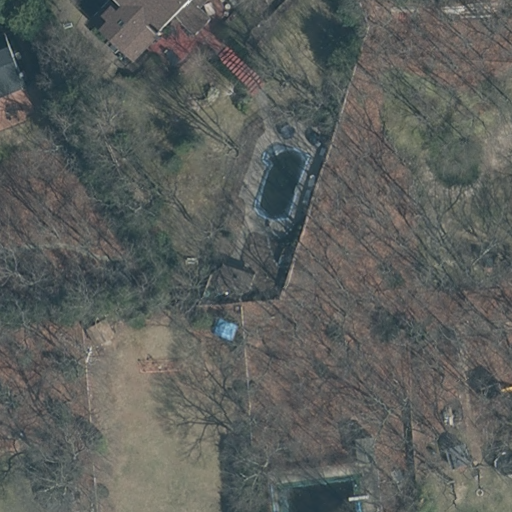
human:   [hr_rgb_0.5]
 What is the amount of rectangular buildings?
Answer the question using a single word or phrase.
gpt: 1

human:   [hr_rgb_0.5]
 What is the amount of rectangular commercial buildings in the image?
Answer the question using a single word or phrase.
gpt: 0

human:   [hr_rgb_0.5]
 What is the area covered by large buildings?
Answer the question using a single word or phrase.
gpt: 0m2

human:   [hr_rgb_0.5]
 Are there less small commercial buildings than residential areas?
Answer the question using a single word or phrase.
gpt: yes

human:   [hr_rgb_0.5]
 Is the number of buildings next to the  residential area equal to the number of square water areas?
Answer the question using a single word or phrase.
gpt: no

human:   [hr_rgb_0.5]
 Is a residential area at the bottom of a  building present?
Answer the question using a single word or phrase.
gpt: no

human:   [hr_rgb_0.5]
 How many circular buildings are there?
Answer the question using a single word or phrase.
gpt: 0

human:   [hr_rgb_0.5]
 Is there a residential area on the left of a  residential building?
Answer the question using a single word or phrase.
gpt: no

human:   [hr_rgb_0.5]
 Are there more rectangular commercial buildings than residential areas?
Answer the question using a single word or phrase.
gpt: no

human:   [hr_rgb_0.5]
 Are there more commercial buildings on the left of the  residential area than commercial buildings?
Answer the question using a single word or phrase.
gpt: no

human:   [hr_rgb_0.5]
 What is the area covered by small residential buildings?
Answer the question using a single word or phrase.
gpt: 0m2

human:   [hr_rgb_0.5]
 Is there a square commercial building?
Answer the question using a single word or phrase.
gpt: no

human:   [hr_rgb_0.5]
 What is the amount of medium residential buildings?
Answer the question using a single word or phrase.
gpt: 2

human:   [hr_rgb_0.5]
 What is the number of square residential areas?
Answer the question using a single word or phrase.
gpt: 0

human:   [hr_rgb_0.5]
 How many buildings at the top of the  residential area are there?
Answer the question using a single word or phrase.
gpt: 0

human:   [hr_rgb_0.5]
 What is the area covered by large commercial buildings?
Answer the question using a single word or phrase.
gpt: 0m2

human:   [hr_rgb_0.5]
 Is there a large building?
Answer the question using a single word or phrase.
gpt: no

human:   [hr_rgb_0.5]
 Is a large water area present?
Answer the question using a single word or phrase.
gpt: no

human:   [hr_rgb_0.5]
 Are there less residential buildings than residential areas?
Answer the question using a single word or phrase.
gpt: no

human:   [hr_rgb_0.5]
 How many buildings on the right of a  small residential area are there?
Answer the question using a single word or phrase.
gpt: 0

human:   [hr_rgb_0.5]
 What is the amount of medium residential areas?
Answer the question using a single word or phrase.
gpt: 0

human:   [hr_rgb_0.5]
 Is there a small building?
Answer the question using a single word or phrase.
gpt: yes

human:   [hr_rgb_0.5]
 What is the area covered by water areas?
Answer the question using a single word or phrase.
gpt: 0m2

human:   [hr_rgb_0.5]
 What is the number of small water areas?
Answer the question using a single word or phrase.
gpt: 0

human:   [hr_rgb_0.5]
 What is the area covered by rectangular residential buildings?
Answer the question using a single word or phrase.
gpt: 0m2

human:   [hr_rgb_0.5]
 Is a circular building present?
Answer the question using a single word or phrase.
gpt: no

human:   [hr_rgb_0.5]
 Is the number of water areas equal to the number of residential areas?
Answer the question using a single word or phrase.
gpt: no

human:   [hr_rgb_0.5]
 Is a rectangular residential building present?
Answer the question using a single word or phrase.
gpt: no

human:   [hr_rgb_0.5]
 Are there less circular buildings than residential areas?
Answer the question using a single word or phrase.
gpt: yes

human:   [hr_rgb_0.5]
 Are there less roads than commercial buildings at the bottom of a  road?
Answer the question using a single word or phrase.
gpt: no

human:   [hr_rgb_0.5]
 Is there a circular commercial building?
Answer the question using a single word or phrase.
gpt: no

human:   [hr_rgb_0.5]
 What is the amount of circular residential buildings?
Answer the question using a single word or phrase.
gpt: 0

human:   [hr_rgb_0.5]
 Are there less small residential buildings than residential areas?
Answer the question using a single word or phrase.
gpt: yes

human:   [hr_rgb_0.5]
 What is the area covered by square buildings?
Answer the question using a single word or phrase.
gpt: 0m2

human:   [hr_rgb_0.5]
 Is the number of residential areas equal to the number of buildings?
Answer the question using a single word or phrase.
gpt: no

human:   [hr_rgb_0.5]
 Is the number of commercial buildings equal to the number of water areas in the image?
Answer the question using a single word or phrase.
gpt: yes